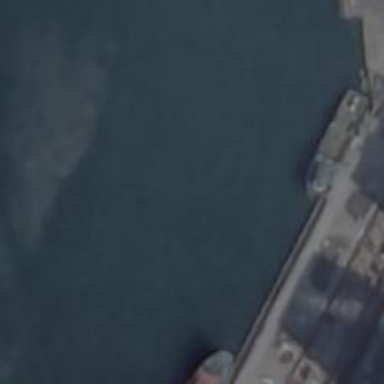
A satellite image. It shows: Man-made pier.